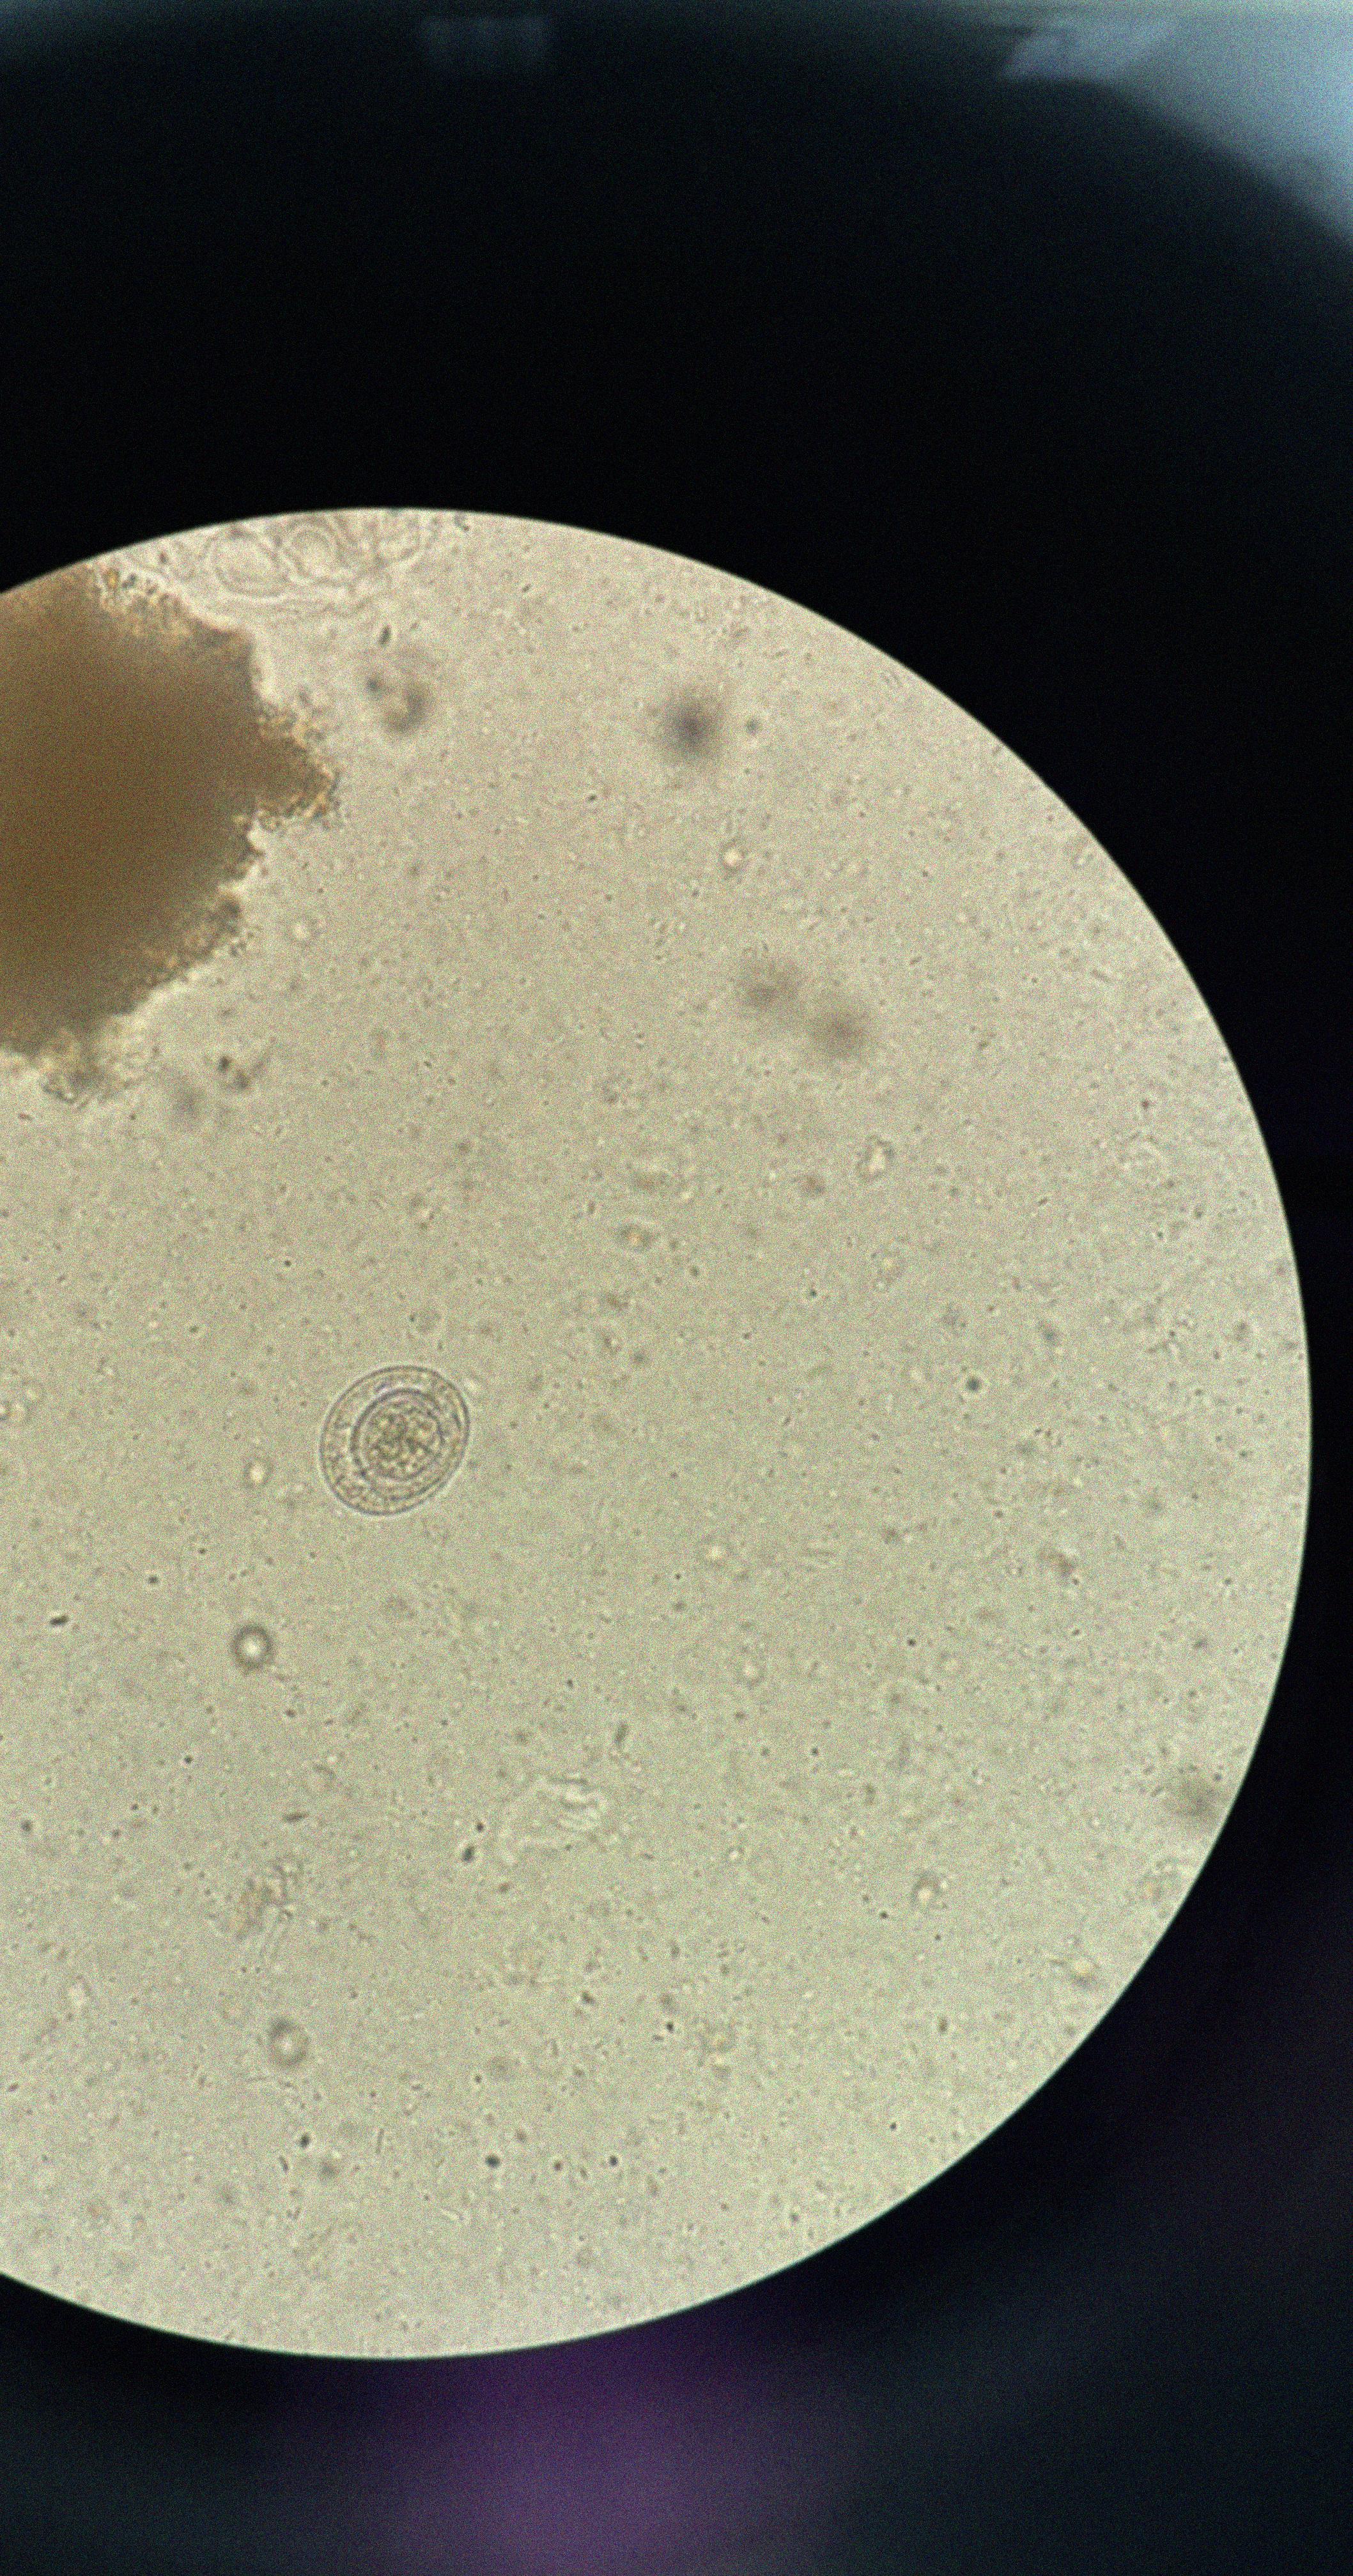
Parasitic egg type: Hymenolepis nana